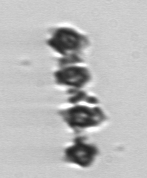
Label: Thalassiosira_TAG_external_detritus